Question: I've got a minimalist chart using androidPlot in an application, and have been trying to remove extraneous visual elements. I've got everything done, except that I cannot get rid of some empty spaces around the chart itself within the view. Here's what it looks like with markup turned on, just sitting in the root view of an Activity:

How can I eliminate the black space between the inner chart boundaries and the outer view boundary? Here's my code:
'''
mDynamicPlot = (XYPlot) findViewById(R.id.dynamicPlot);
mDynamicPlot.getGraphWidget().setDomainValueFormat(new DecimalFormat("0"));
mDynamicPlot.addSeries(mCpuData, new LineAndPointFormatter(Color.rgb(51, 204, 255), null, Color.rgb(8, 153, 194)));
mDynamicPlot.setDomainStepMode(XYStepMode.INCREMENT_BY_VAL);
mDynamicPlot.setRangeBoundaries(0, 100, BoundaryMode.FIXED);
mDynamicPlot.setDomainStepValue(10);
mDynamicPlot.setRangeStepValue(5.0d);
mDynamicPlot.setRangeValueFormat(new DecimalFormat("#"));
mDynamicPlot.setTicksPerDomainLabel(Integer.MAX_VALUE);
mDynamicPlot.getLayoutManager().remove(mDynamicPlot.getLegendWidget());
mDynamicPlot.getLayoutManager().remove(mDynamicPlot.getRangeLabelWidget());
mDynamicPlot.getLayoutManager().remove(mDynamicPlot.getDomainLabelWidget());
mDynamicPlot.getLayoutManager().remove(mDynamicPlot.getTitleWidget());
mDynamicPlot.getGraphWidget().setMarginTop(10);
mDynamicPlot.setBackgroundPaint(null);
mDynamicPlot.getGraphWidget().setBackgroundPaint(null);
mDynamicPlot.getGraphWidget().setGridBackgroundPaint(null);
mDynamicPlot.getGraphWidget().setDomainLabelPaint(null);
mDynamicPlot.getGraphWidget().setDomainOriginLabelPaint(null);
mDynamicPlot.getGraphWidget().setGridLinePaint(null);
mDynamicPlot.getGraphWidget().setDomainOriginLinePaint(null);
mDynamicPlot.getGraphWidget().setRangeOriginLinePaint(null);
mDynamicPlot.setDrawBorderEnabled(false);
'''
And my XML. The right margin is to offset the left space which I want to get rid of:
'''
<com.androidplot.xy.XYPlot
android:id="@+id/dynamicPlot"
android:layout_width="fill_parent"
android:layout_height="150dp"
android:layout_marginTop="16dp"
android:layout_marginRight="10dp"
title="Dynamic Plot" />
'''
Nothing I do in XML seems to affect the inner bounds, including changing the enclosing layout gravity. I have also tried these, to no effect:
'''
mDynamicPlot.getRangeLabelWidget().setHeight(0);
mDynamicPlot.getRangeLabelWidget().setPadding(0, 0, 0, 0);
mDynamicPlot.getRangeLabelWidget().setMargins(0, 0, 0, 0);
mDynamicPlot.getLegendWidget().setSize(new SizeMetrics(0, SizeLayoutType.ABSOLUTE, 0, SizeLayoutType.ABSOLUTE));
mDynamicPlot.getRangeLabelWidget().setSize(new SizeMetrics(0, SizeLayoutType.ABSOLUTE, 0, SizeLayoutType.ABSOLUTE));
mDynamicPlot.getDomainLabelWidget().setSize(new SizeMetrics(0, SizeLayoutType.ABSOLUTE, 0, SizeLayoutType.ABSOLUTE));
'''
What do I need to do to get rid of all that black space?
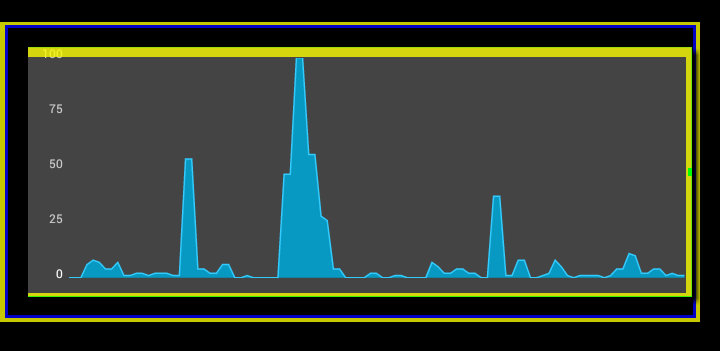
Answer: The Plot itself (mDynamicPlot in your example) is essentially a collection of widgets positioned in a shared space. The actual class that handles the positioning is LayoutManager.
In addition to positioning, the size of the Widget will also need to be adjusted to fill the entire Plot. Each Widget keeps track of its own size using an instance of SizeMetrics. You can modify the size of any Widget by invoking setSize(SizeMetrics newInstance); The "chart" area you are interested in corresponds to the XYGraphWidget.
I have not personally tested this but I believe the code below should do what you want:
// get a handle to the XYGraphWidget:
'''
Widget gw = mDynamicPlot.getGraphWidget();
// FILL mode with values of 0 means fill 100% of container:
SizeMetrics sm = new SizeMetrics(0,SizeLayoutType.FILL,
0,SizeLayoutType.FILL));
gw.setSize(sm);
// get a handle to the layout manager:
LayoutManager lm = mDynamicPlot.getLayoutManager();
// position the upper left corner of gw in the upper left corner of the space
// controlled by lm.
lm.position(gw, 0, XLayoutStyle.ABSOLUTE_FROM_LEFT,
0, YLayoutStyle.ABSOLUTE_FROM_TOP);
'''